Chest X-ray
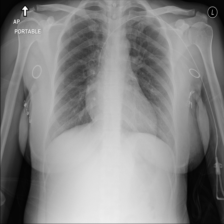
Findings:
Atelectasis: negative
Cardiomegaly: negative
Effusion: negative
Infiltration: negative
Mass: negative
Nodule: negative
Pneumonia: negative
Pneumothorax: negative
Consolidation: negative
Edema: negative
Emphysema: negative
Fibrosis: negative
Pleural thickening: negative
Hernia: negative